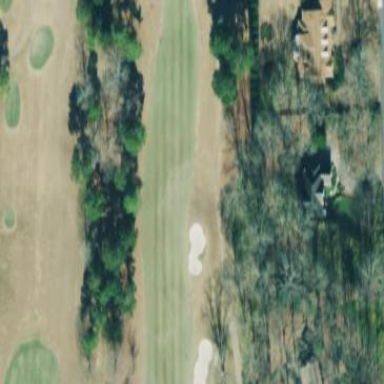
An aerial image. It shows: Golf rough area.